Question: In main Java it supports "winding rule" which may help to make holes in the shapes.
Unfortunately, this concept is ignored in Piccolo2D:
'''
public class Try_Holes_01 {
@SuppressWarnings("serial")
public static void main(String[] args) {
final Path2D path = new Path2D.Double(Path2D.WIND_EVEN_ODD);
//final Path2D path = new Path2D.Double(Path2D.WIND_NON_ZERO);
path.append(new Ellipse2D.Double(100,100,200,200), false);
path.append(new Ellipse2D.Double(120,120,100,100), false);
JPanel panel = new JPanel() {
@Override
protected void paintComponent(Graphics g) {
super.paintComponent(g);
Graphics2D g2 = (Graphics2D) g;
g2.fill(path);
}
};
final PPath path_p = new PPath(path);
path_p.setPaint(Color.BLACK);
JFrame frame = new JFrame();
frame.setLayout(new BorderLayout());
frame.add(panel, BorderLayout.CENTER);
frame.setSize(800, 600);
frame.setLocationRelativeTo(null);
frame.setDefaultCloseOperation(JFrame.EXIT_ON_CLOSE);
frame.setVisible(true);
new PFrame() {
@Override
public void initialize() {
getCanvas().getLayer().addChild(path_p);
}
};
}
}
'''

So how to make holes inside Piccolo2D paths?
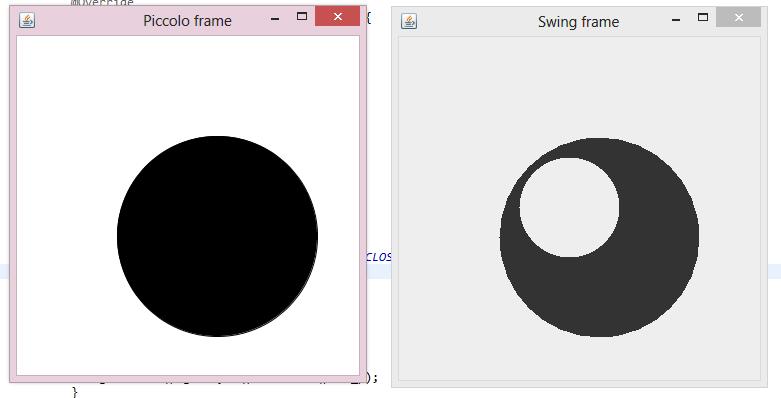
Answer: 'PPath' maintains a private 'GeneralPath' member for its operations. It is initialized with 'WIND_NON_ZERO'. Luckily it can be accessed with 'PPath.getPathReference()'. So this should do the trick:
'''
path_p.getPathReference().setWindingRule(Path2D.WIND_EVEN_ODD);
'''
Here is a result: